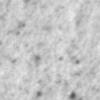
Label: no_change